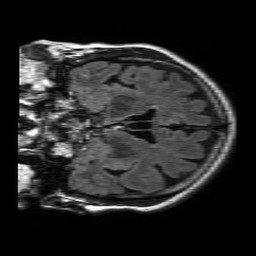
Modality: FLAIR
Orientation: coronal
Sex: female
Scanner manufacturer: philips
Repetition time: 11 s
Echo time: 0.125 s